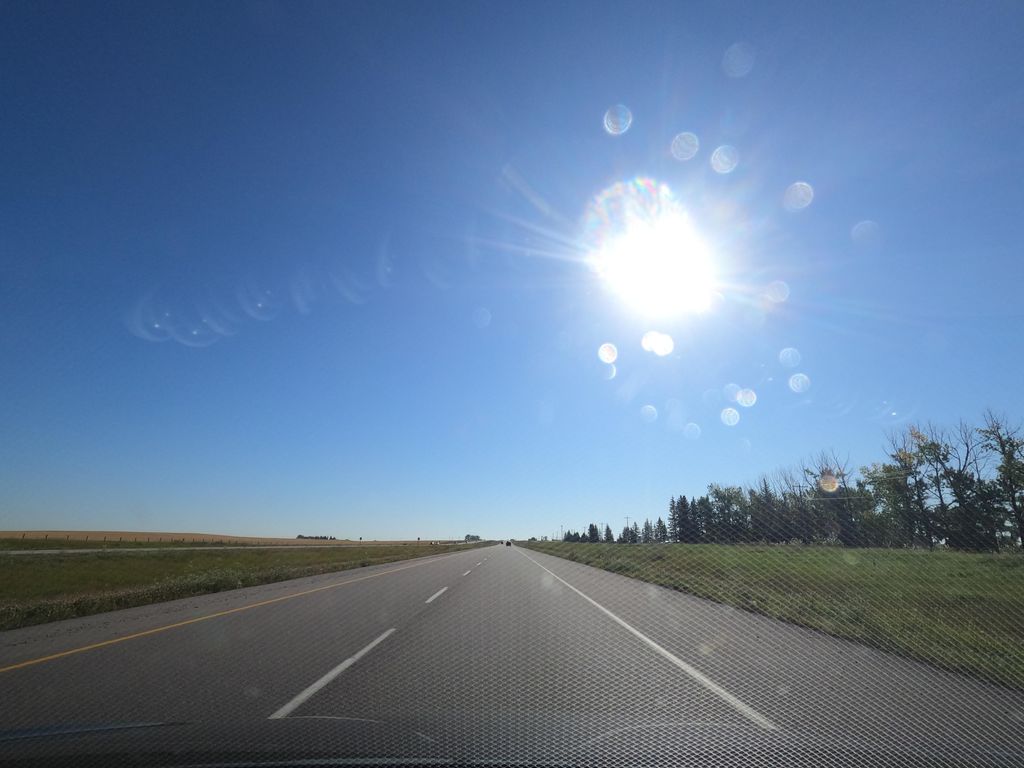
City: calgary